Question: I am interested in purchasing a SSL/TSL certificate for my website and I would like to know which retailer allows me to add my custom message in the green address bar like in this image :

You can see there : "COMPANIA NATIONALA DE TRANSPORTURI AERIENE ..."
I want something like that too.
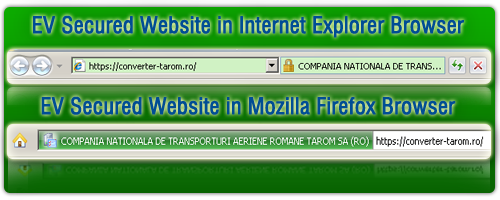
Answer: It is not a custom message. It is the name of your organization as confirmed by the CA.